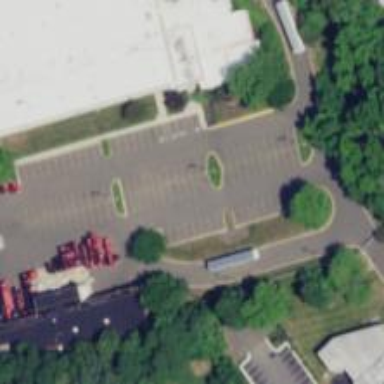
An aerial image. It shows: Parking space is available.